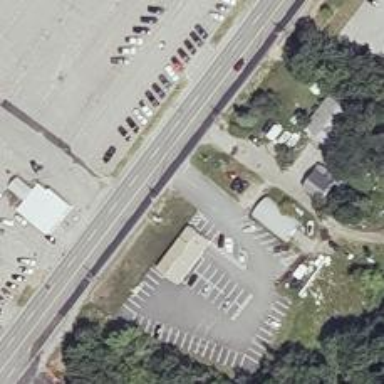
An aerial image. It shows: Car rental facility.